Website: ulta-beauty
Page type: store-pickup
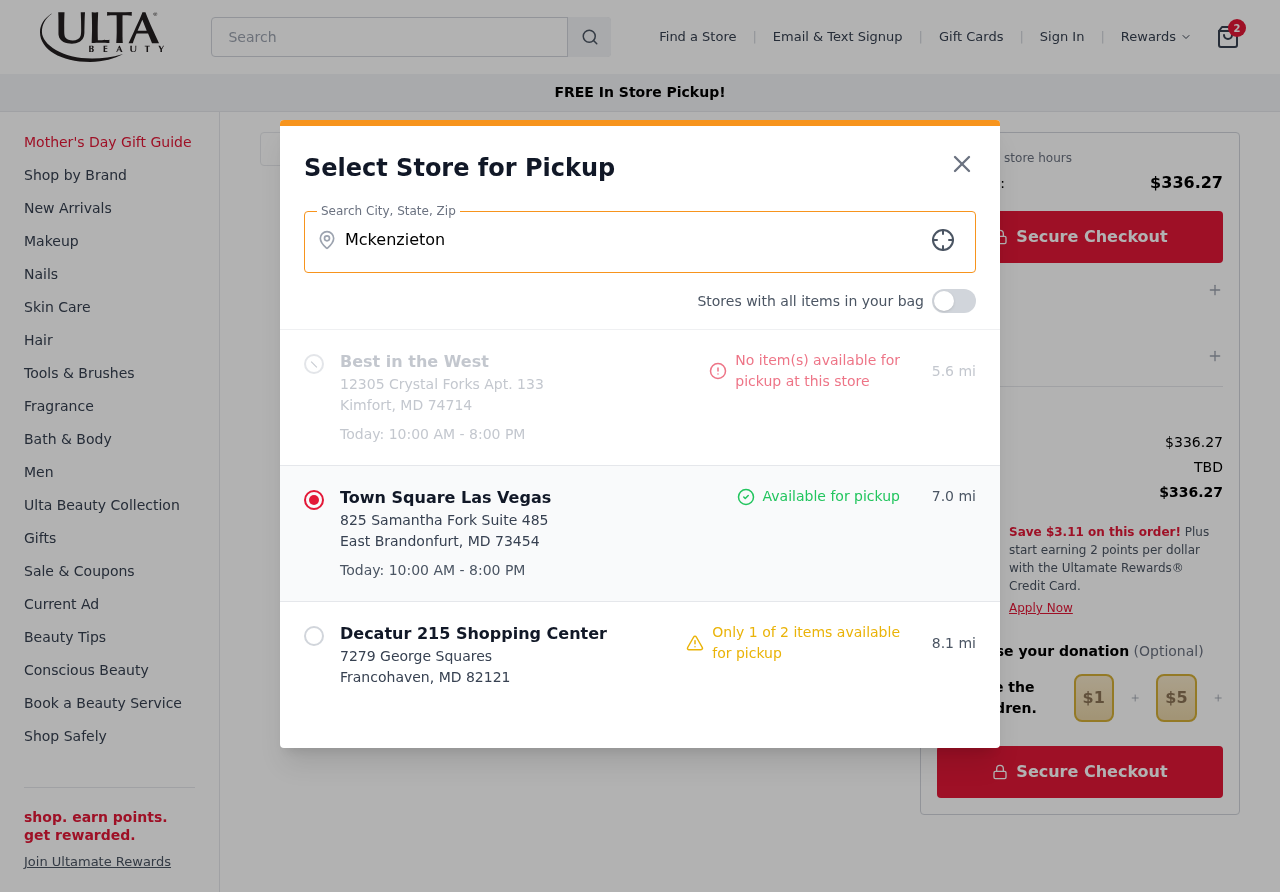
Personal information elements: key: PII_CITY
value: Mckenzieton
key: PII_LOCATION1_CITY_STATE_ZIP
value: Kimfort, MD 74714
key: PII_LOCATION1_NAME
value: Best in the West
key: PII_LOCATION1_STREET
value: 12305 Crystal Forks Apt. 133
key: PII_LOCATION2_CITY_STATE_ZIP
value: East Brandonfurt, MD 73454
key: PII_LOCATION2_NAME
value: Town Square Las Vegas
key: PII_LOCATION2_STREET
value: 825 Samantha Fork Suite 485
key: PII_LOCATION3_CITY_STATE_ZIP
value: Francohaven, MD 82121
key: PII_LOCATION3_NAME
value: Decatur 215 Shopping Center
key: PII_LOCATION3_STREET
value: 7279 George Squares
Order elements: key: ORDER_NUM_ITEMS
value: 2
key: ORDER_TOTAL
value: $336.27
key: ORDER_SUBTOTAL
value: $336.27
Search elements: key: HEADER_SEARCH
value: Search
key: SEARCH_STORE_LOCATION
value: Mckenzieton